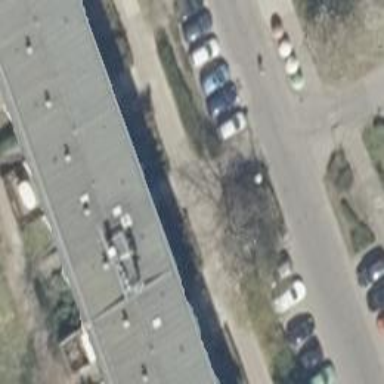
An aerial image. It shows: Concrete footway.